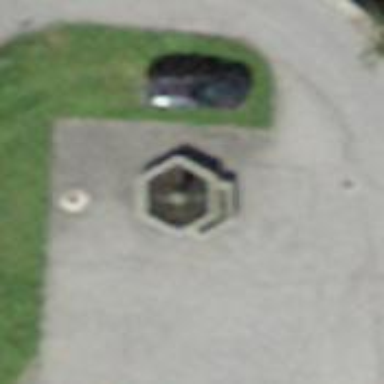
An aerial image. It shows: Fountain.